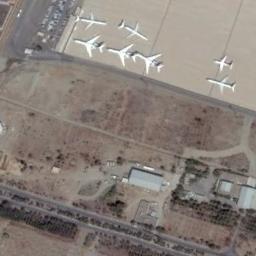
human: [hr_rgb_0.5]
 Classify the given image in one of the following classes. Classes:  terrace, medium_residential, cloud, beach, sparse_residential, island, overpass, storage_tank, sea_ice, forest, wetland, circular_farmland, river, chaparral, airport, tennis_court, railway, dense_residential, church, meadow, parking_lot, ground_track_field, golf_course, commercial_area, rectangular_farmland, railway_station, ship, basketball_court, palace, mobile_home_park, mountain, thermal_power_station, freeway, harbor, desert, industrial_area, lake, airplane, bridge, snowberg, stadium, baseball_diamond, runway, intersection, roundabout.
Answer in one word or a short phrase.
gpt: airplane